Question: I have nearly 800 cells(A1:A800) in my main sheet. Each cell should copy to different sheet with an order. First cell in main sheet('main'!A1) copy to first sheet('1'!A1) , second cell('main'!A2) copy to second sheet('2'!A1) etc.I created 800 sheets already. I don't know VBA very well. I couldn't find any code that fits my problem. Thanks for help!

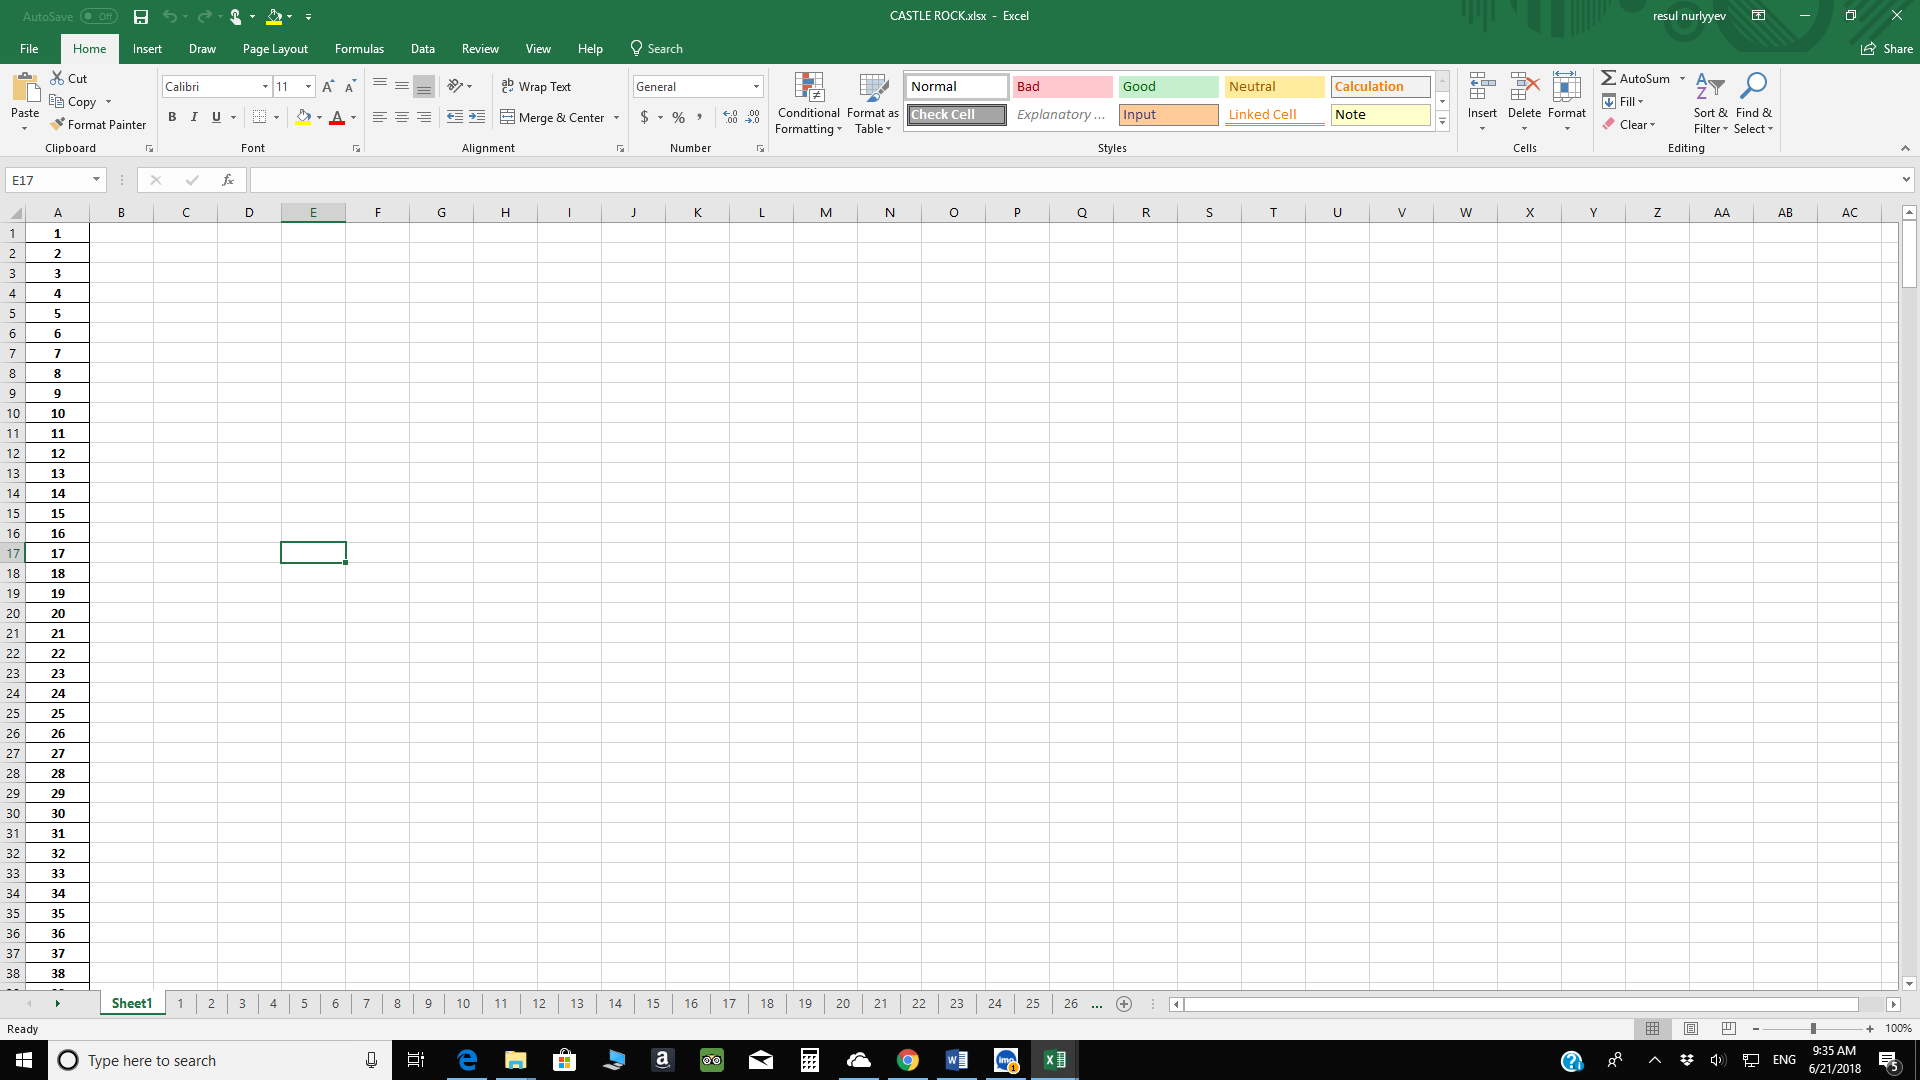
Answer: If I am seeing what you are trying to do, it shouldn't be too hard.
You could hardcode a for loop to 800.
'''
for i = 2 to 800
Range("A"&i).Copy Destination:=Sheets(i).Range("A" & i)
next
'''
<URL>